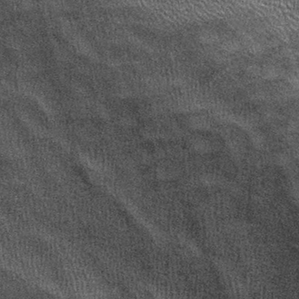
Label: frost